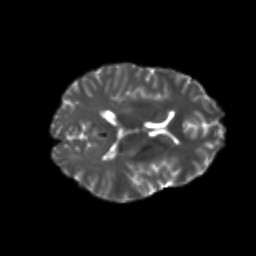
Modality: T2w
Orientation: axial
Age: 24
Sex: female
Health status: healthy
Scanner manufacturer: philips
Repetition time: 7.388 s
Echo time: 0.08599 s